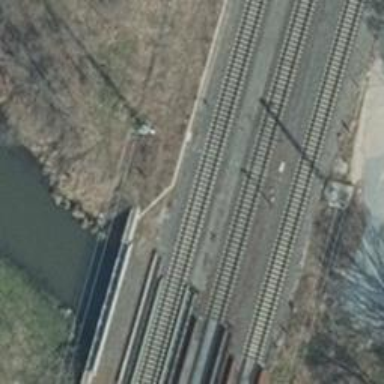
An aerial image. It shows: Solitary milestone along the railway.